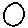
Label: moon